Field crop: tomato
Growth stage: 1
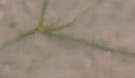
Species: cyperus